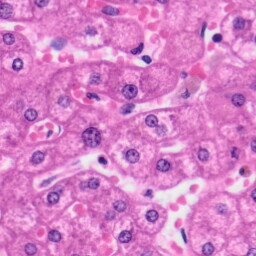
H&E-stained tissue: Liver